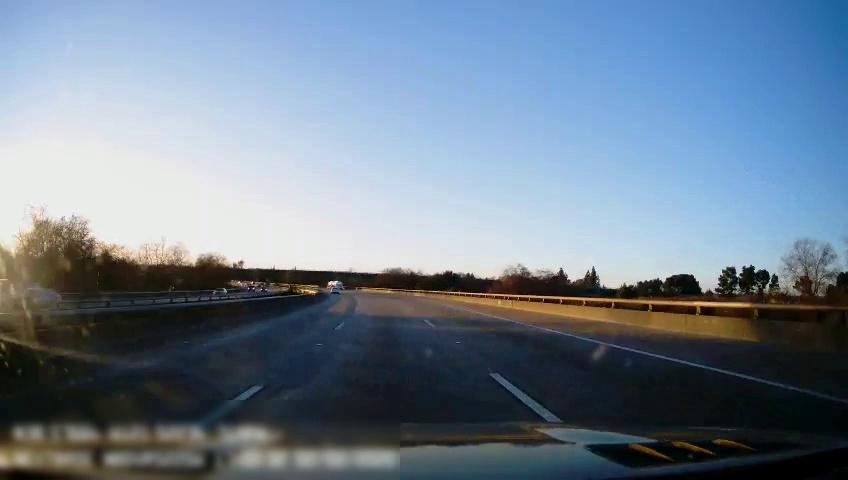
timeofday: Day
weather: Sunny
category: Drivable Space
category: Drivable Space
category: Vehicles | Truck
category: Vehicles | Car
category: Vehicles | Car
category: Lanes | Current Lane
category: Lanes | Current Lane
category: Lanes | Alternate Lane